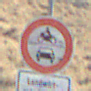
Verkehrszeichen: VerbotKraftfahrzeuge
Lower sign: BesondereFahrzeugeUndTransportgueter6
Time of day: Midday
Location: Outdoor (Nature)
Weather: Clear
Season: NotSpecified
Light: Natural